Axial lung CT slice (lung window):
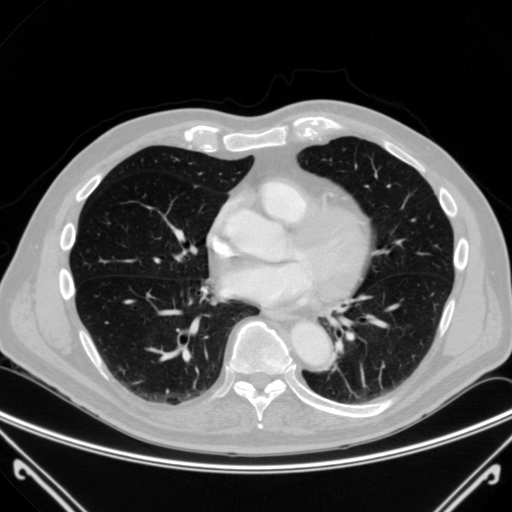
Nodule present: no